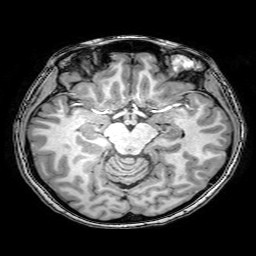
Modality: T1w
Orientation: coronal
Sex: female
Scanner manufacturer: philips
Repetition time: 0.008108 s
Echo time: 0.00371 s